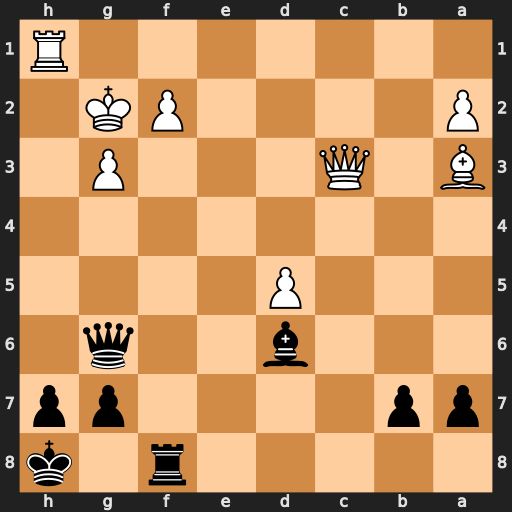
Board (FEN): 5r1k/pp4pp/3b2q1/3P4/8/B1Q3P1/P4PK1/7R
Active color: b
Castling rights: -
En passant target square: -
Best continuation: Qe4+ f3 Qe2+ Kh3 Rxf3 Qc8+ Rf8